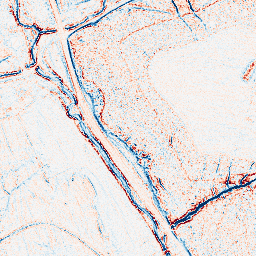
Category: edge_preserving
Decomposition family: anisotropic_diffusion
Decomposition parameters: iterations: 5
kappa: 100
gamma: 0.1
Upsampling method: bspline
Upsampling parameters: scale: 2
Upsampling scale: 2